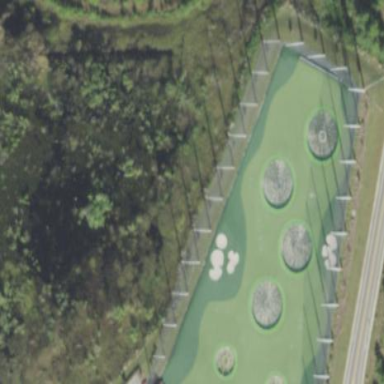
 ideal for leisure and sports activities."